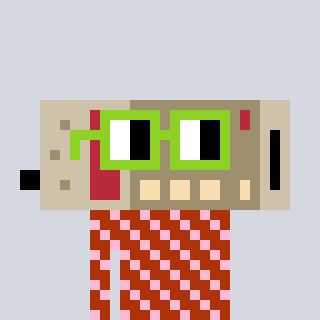
a pixel art character with square light green glasses, a cordless phone-shaped head and a hotbrown-colored body on a cool background